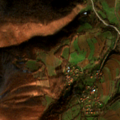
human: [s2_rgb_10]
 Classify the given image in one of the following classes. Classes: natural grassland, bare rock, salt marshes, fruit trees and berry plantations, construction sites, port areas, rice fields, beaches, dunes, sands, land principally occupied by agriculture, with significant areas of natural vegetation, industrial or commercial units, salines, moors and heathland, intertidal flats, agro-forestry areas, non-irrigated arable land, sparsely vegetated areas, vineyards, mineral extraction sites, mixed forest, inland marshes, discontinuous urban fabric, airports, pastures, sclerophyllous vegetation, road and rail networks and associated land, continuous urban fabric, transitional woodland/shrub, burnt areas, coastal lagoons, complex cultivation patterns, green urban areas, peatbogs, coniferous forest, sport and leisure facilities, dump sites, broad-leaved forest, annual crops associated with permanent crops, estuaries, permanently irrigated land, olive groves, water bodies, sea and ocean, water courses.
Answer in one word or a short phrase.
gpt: complex cultivation patterns, land principally occupied by agriculture, with significant areas of natural vegetation, broad-leaved forest